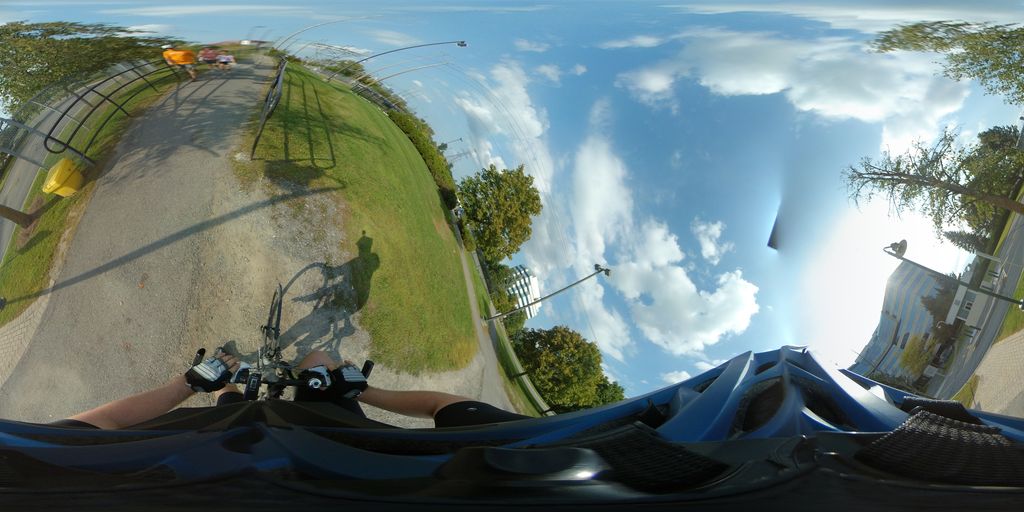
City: ottawa-gatineau